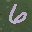
Label: 6